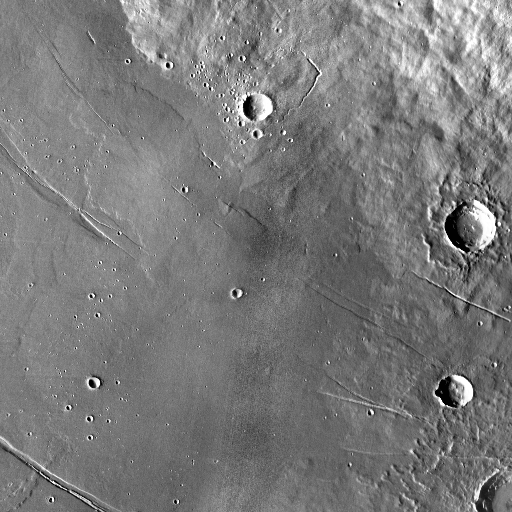
Crater classes present: Background, Other, Layered, Secondary